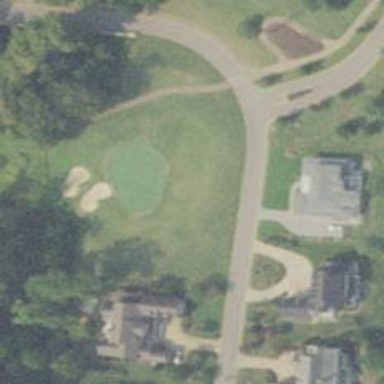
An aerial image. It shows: View of golf hole.